The plot is a time-scale (wavelet) decomposition of a bearing vibration signal. What is the most likely bearing condition (normal, inner_race, outer_race, ball)?
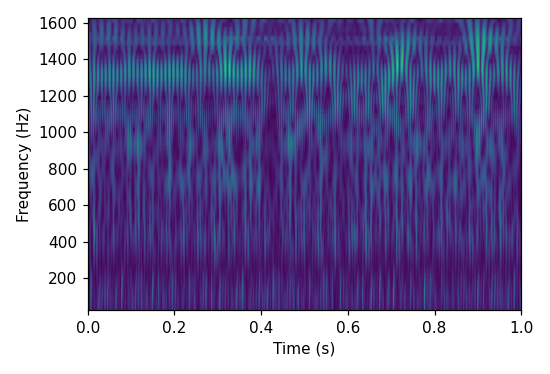
Answer: inner_race